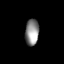
Tissue: lung
Cell type: T cells
Senescence score: 0.2383
Nuclear area (px): 354
Mean DAPI intensity: 139.141